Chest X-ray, AP view. Patient: 65 years old, sex M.
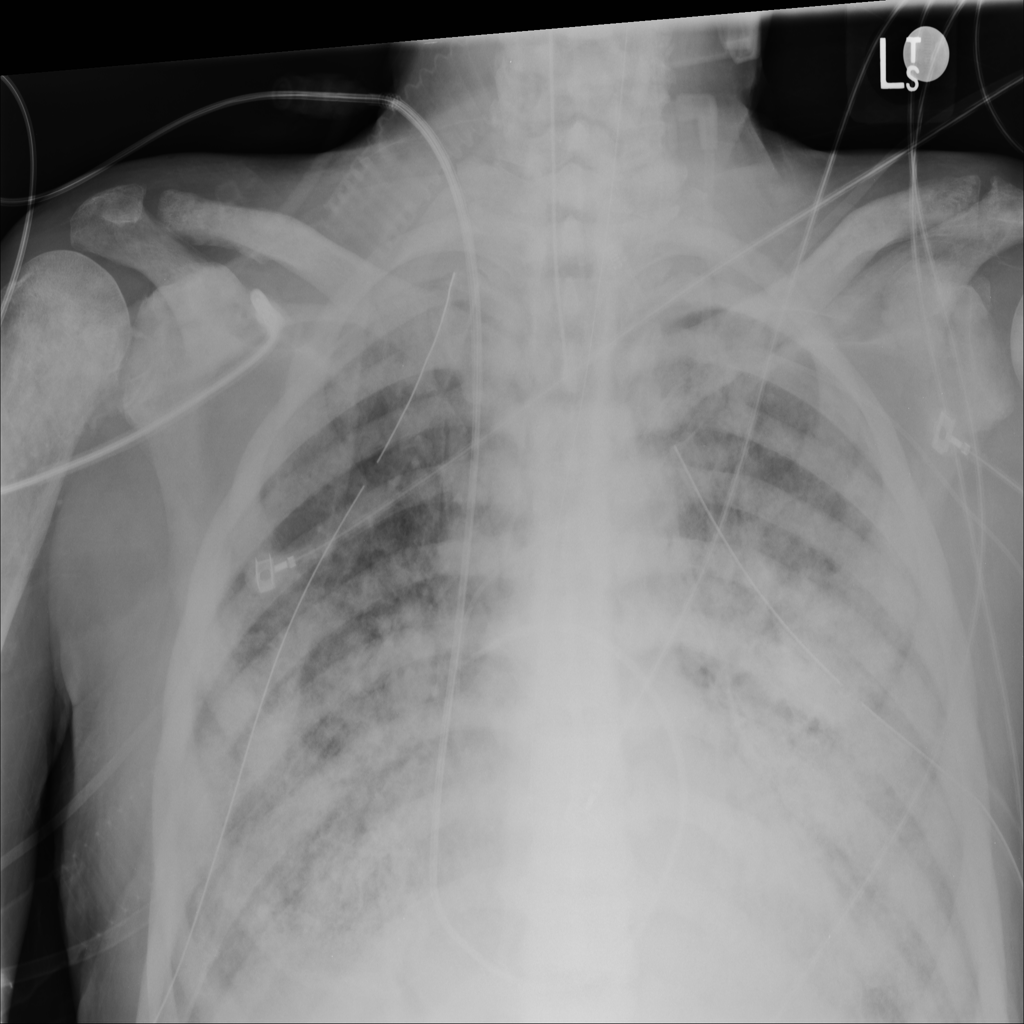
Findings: No Finding